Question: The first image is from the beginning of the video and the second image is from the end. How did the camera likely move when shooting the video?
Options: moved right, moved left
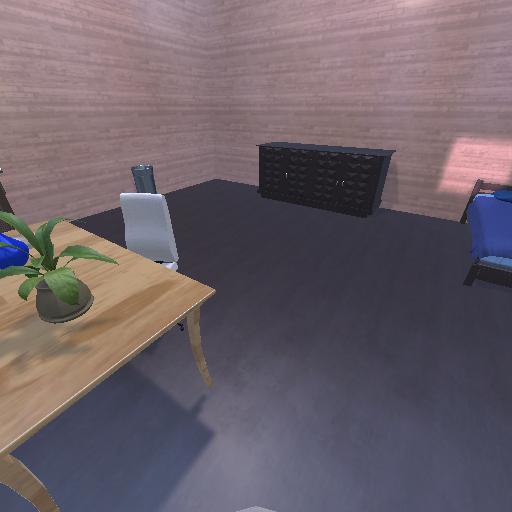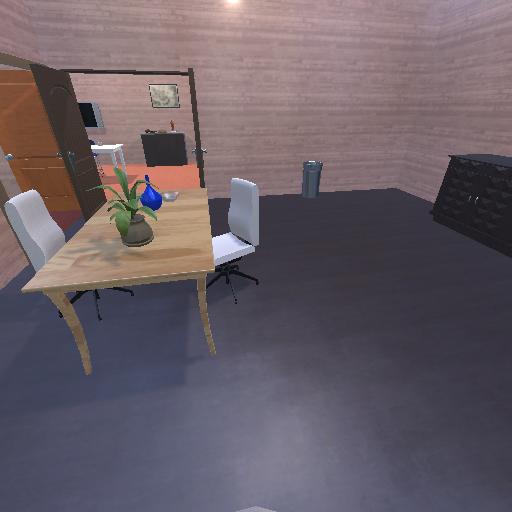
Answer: moved right